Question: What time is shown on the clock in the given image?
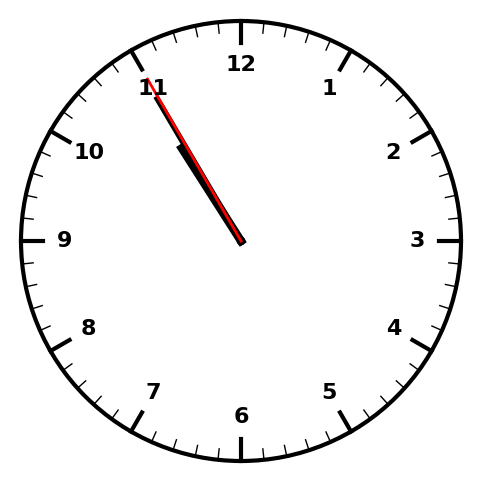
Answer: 10:54:55